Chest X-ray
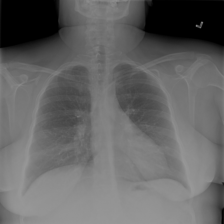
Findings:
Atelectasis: negative
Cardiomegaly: negative
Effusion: negative
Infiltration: negative
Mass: negative
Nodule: negative
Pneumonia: negative
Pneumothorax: negative
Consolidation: negative
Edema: negative
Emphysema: negative
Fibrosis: negative
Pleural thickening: negative
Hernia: negative